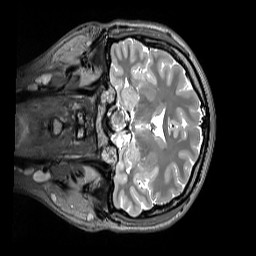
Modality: T2w
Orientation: coronal
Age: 25
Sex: female
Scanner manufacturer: siemens
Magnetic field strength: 3 T
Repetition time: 3.2 s
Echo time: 0.412 s